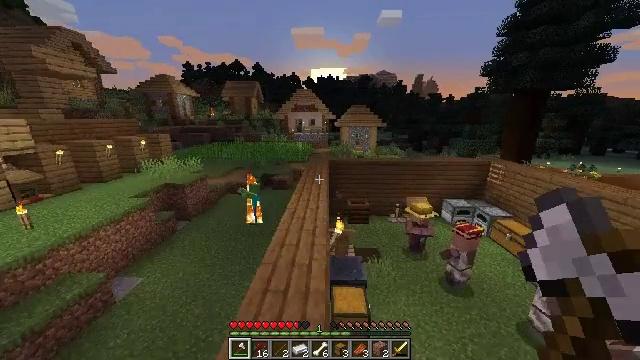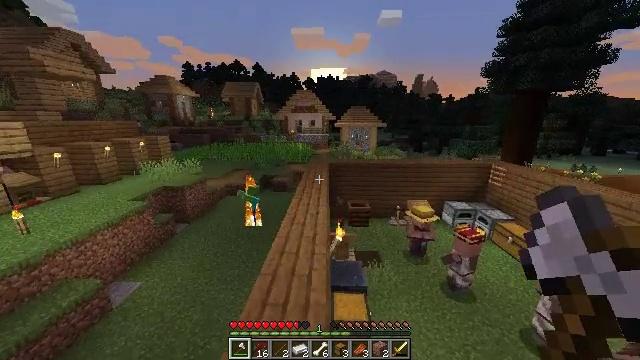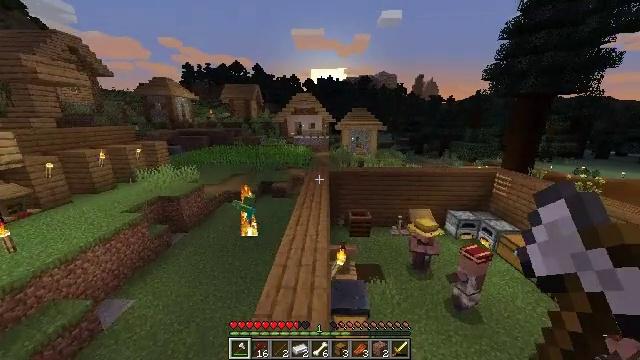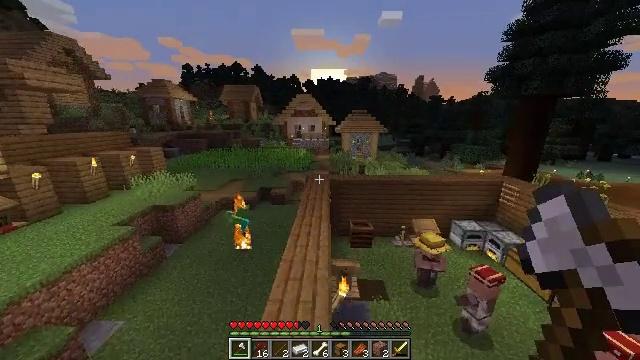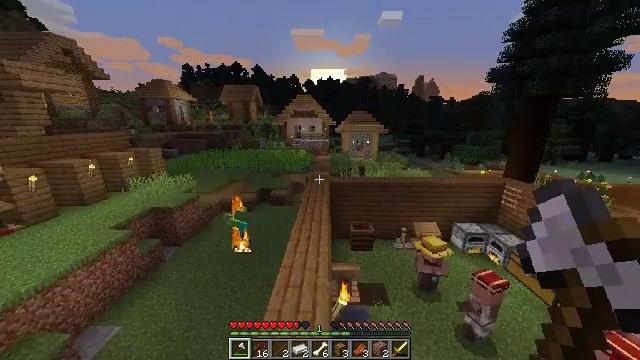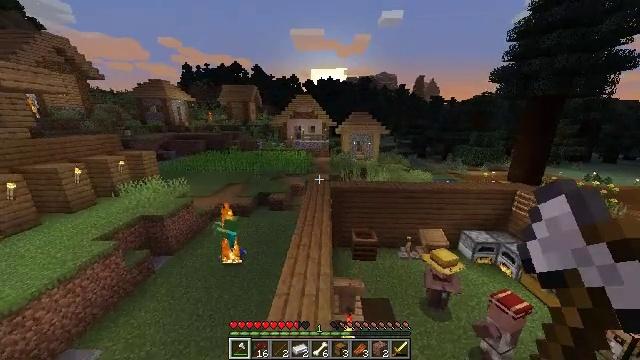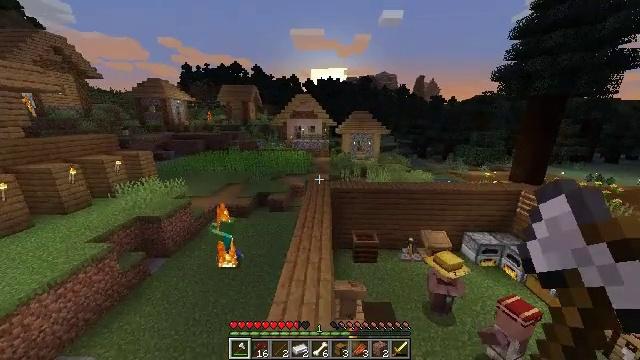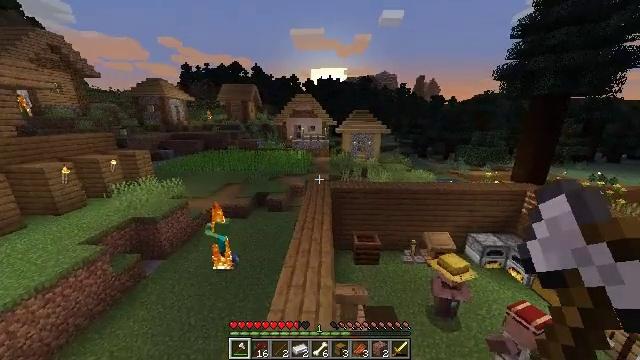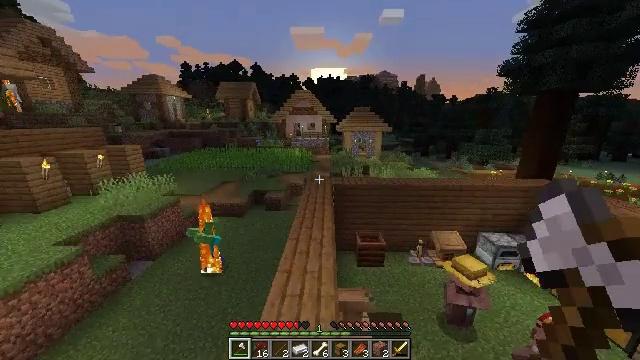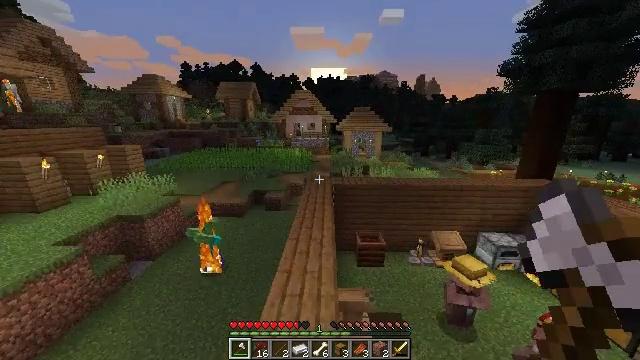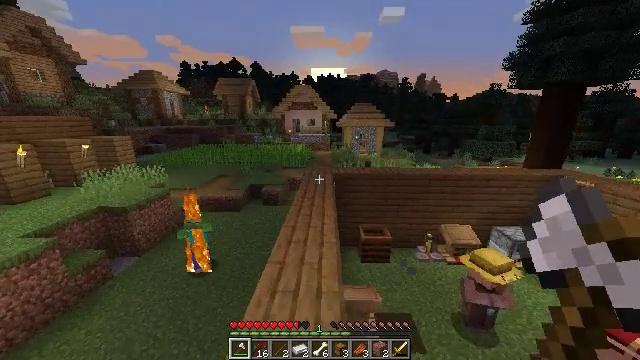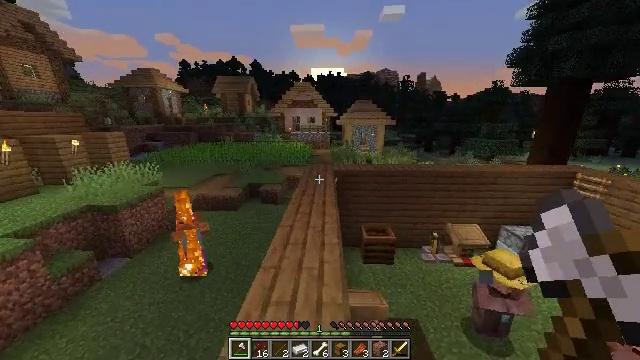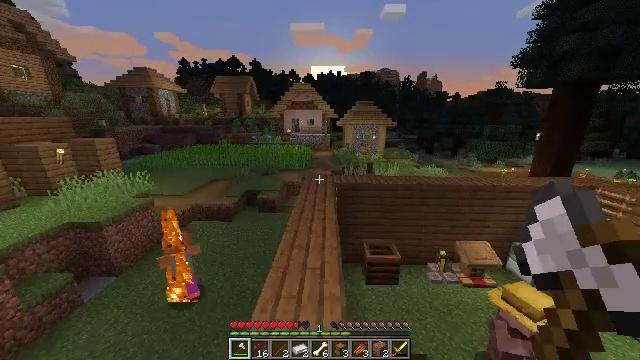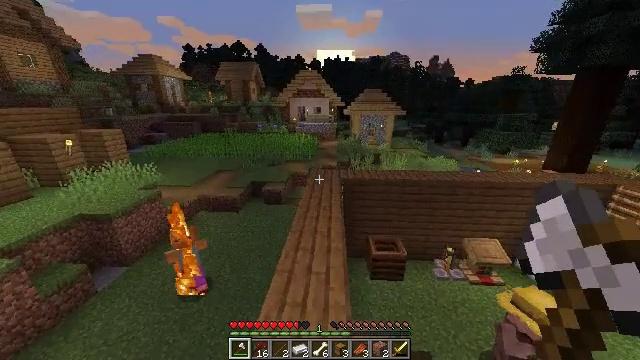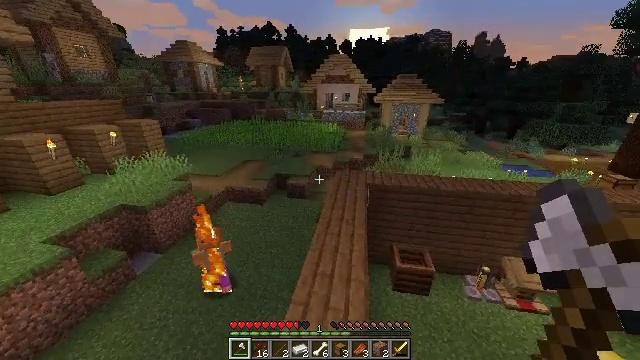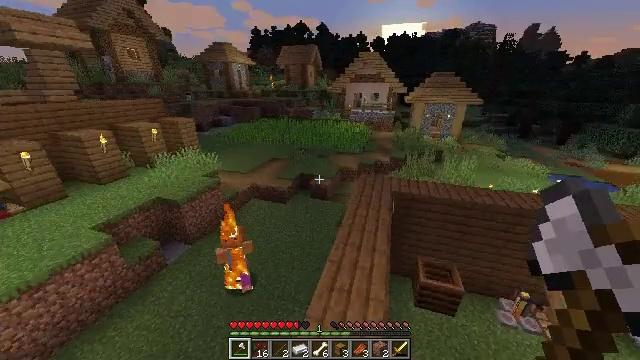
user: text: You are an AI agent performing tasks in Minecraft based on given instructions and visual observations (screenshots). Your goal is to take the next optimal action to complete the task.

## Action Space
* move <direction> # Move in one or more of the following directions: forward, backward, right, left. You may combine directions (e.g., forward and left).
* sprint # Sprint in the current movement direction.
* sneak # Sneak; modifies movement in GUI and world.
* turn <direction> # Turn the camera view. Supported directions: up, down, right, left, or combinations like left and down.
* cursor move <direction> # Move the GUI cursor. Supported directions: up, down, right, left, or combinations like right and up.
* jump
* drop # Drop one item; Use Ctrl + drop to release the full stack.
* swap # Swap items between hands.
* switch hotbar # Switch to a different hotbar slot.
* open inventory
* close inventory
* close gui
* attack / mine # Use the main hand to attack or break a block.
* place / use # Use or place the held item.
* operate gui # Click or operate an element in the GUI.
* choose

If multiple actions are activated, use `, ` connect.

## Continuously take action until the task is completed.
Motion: motion action
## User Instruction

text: Hunt the zombie.
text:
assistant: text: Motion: move forward, sprint, jump
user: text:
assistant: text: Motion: move forward, sprint, jump
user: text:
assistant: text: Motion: move forward, sprint, jump
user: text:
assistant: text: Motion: move forward, sprint, jump
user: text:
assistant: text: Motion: move forward, sprint, jump
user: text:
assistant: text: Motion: move forward, sprint, jump
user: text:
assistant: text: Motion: move forward, sprint, jump
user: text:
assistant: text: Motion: move forward, sprint, jump
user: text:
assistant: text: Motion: move forward, sprint, jump
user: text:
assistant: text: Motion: move forward, sprint, jump
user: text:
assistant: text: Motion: move forward, sprint, jump
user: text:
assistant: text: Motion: move forward, sprint, jump
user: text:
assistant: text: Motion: move forward, sprint, turn left and down, jump
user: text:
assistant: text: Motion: move forward, sprint, turn left and down, jump
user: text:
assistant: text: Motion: move forward, turn left
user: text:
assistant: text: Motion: move forward, turn left and up
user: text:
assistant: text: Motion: move forward, turn left and up
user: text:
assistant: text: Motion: move forward, turn left
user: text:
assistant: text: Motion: turn left
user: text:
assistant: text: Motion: sneak, turn left and down
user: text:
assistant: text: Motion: sneak, turn left and down
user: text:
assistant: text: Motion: sneak, turn right and up
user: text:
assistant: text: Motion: sneak
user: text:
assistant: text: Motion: sneak
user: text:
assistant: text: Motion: sneak
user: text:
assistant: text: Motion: sneak
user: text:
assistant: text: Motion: move forward, sneak, turn left and down
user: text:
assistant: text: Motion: move forward, sneak, turn left and down
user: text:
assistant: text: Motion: move forward, sneak, turn left and down
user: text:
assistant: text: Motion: move forward, sneak, turn left and down